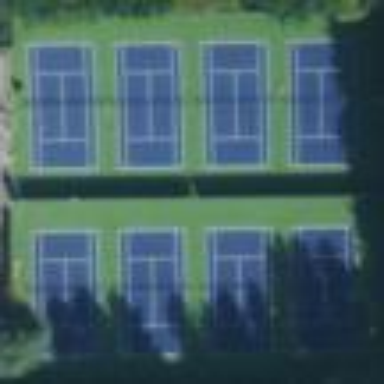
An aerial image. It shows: Tennis court on the leisure land pitch.